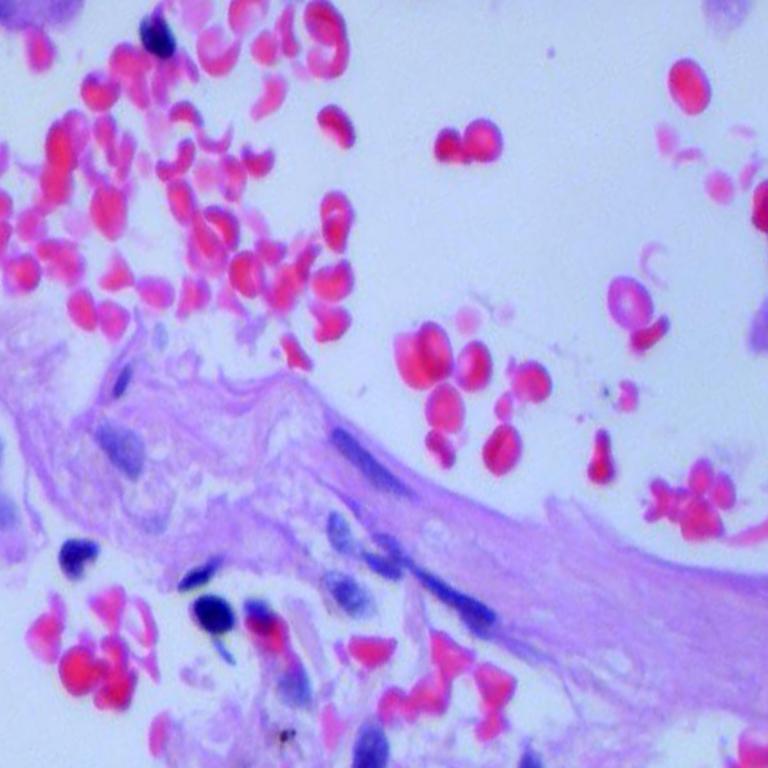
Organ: lung
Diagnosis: adenocarcinomas